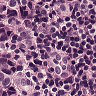
Metastatic tissue present: yes